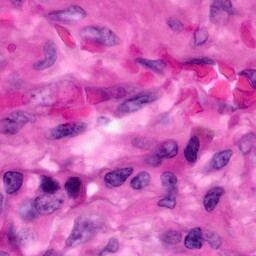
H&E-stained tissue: Pancreatic